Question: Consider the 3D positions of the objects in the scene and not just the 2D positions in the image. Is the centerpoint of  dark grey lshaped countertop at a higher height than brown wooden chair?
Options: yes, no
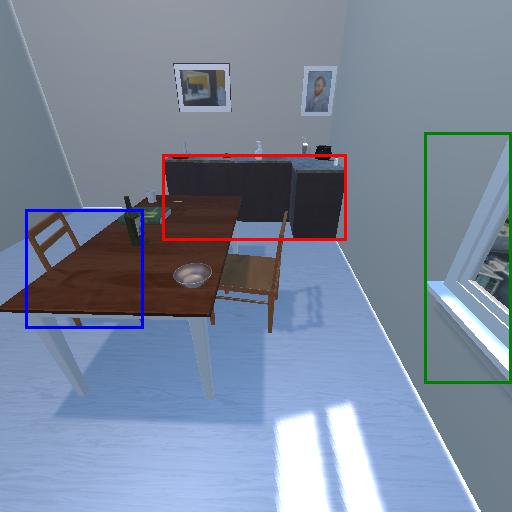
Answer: yes